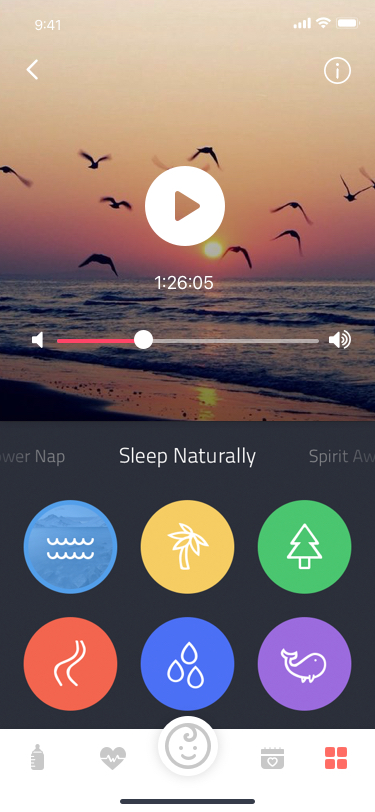
Text in this UI design:
1:26:05